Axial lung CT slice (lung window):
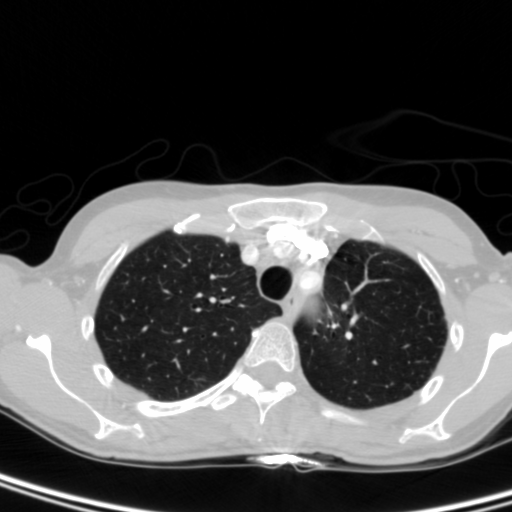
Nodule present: no